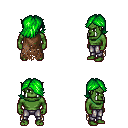
a pixel art fantasy rpg character, male body template, orc, green skin, brown tattered cape, metal pants, green swoop hairstyle, four views (front, back, left, right), 2x2 character sprite sheet, small pixel art, hard edges, no anti-aliasing